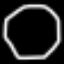
Label: octagon